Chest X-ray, PA view. Patient: 70 years old, sex M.
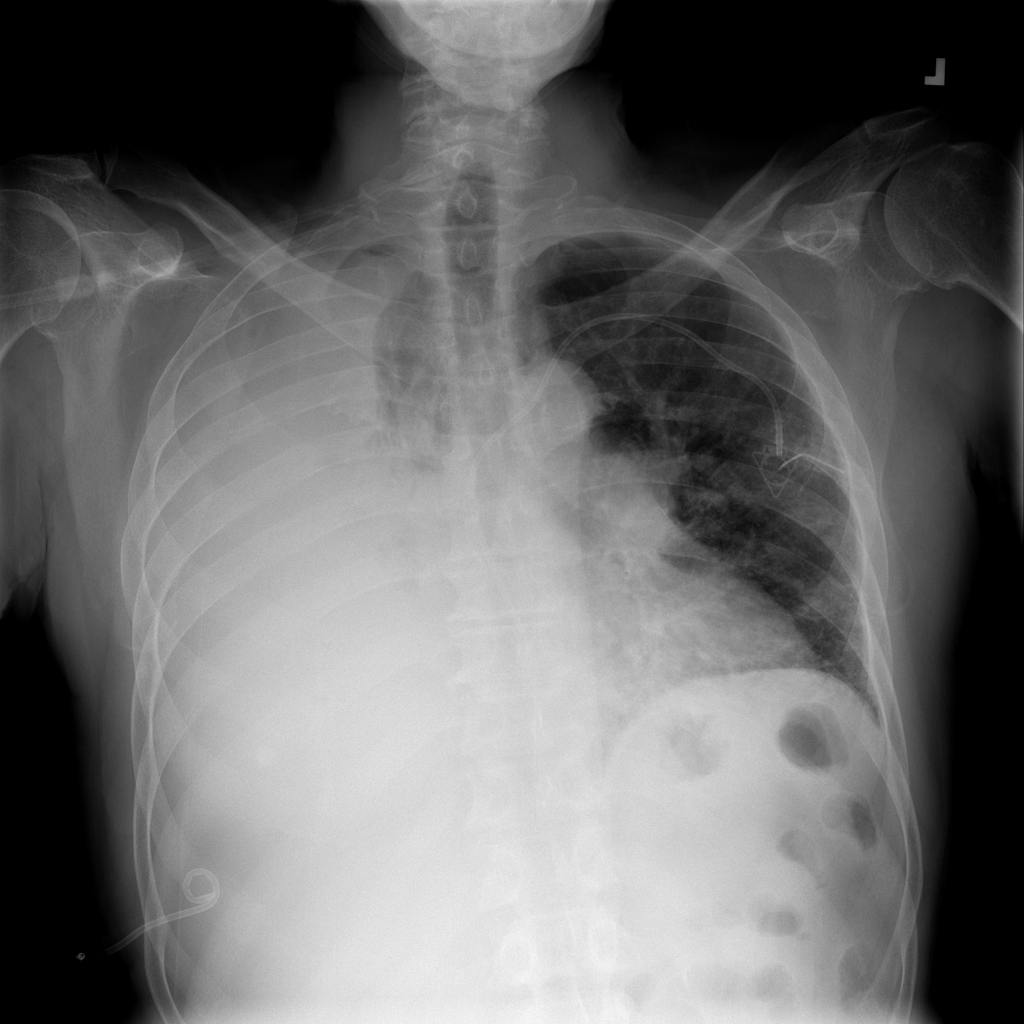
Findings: Infiltration, Nodule